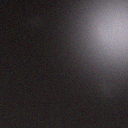
Screen state: off